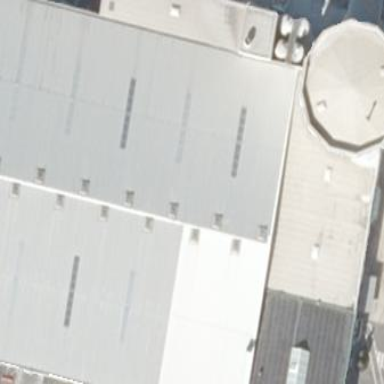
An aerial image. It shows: Commercial building.